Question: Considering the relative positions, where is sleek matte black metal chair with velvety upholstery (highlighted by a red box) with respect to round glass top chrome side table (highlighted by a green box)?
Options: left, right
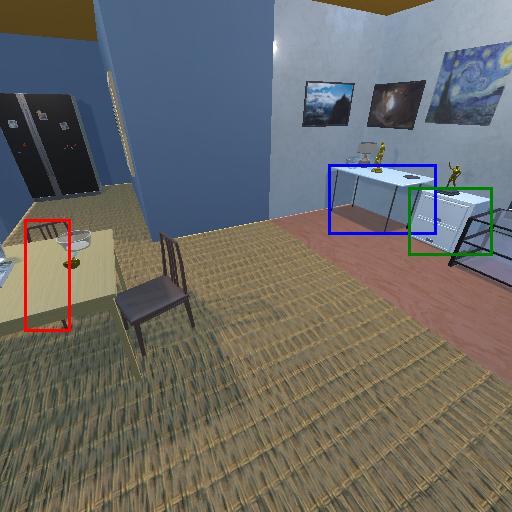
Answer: left